Question: I am trying to follow ImageView and GalleryView tutorial and add a galleryview in a fragment class however there is an error that the ImageAdapter cannot be applied to the Tab1Fragment class, and I cannot figure out how to solve it.

'''
package eu.lucazanini;
import android.app.Activity;
import android.app.Fragment;
import android.content.Context;
import android.content.Intent;
import android.net.Uri;
import android.os.Bundle;
import android.view.LayoutInflater;
import android.view.View;
import android.view.ViewGroup;
import android.widget.AdapterView;
import android.widget.GridView;
import android.widget.Toast;
import eu.lucazanini.DialogHelper;
public class Tab2Fragment extends Fragment{
public View onCreateView(LayoutInflater inflater, ViewGroup container,
Bundle savedInstanceState) {
return inflater.inflate(R.layout.tab2, container, false);
GridView gridview = (GridView) gridview.findViewById(R.id.gridview);
gridview.setAdapter(new ImageAdapter(this);
gridview.setOnItemClickListener(new AdapterView.OnItemClickListener() {
public void onItemClick(AdapterView<?> parent, View v,
int position, long id) {
Toast.makeText(getActivity(), "" + position,
Toast.LENGTH_SHORT).show();
}
});
}
}
'''
- No errors shown within this class, only within the Fragment Class
'''
package eu.lucazanini;
import android.content.Context;
import android.view.View;
import android.view.ViewGroup;
import android.widget.BaseAdapter;
import android.widget.GridView;
import android.widget.ImageView;
public class ImageAdapter extends BaseAdapter {
private Context mContext;
public ImageAdapter(Context c) {
mContext = c;
}
public int getCount() {
return mThumbIds.length;
}
public Object getItem(int position) {
return null;
}
public long getItemId(int position) {
return 0;
}
// create a new ImageView for each item referenced by the Adapter
public View getView(int position, View convertView, ViewGroup parent) {
ImageView imageView;
if (convertView == null) { // if it's not recycled, initialize some
// attributes
imageView = new ImageView(mContext);
imageView.setLayoutParams(new GridView.LayoutParams(85, 85));
imageView.setScaleType(ImageView.ScaleType.CENTER_CROP);
imageView.setPadding(8, 8, 8, 8);
} else {
imageView = (ImageView) convertView;
}
imageView.setImageResource(mThumbIds[position]);
return imageView;
}
// references to our images
private Integer[] mThumbIds = { R.drawable.sample_2, R.drawable.sample_3, R.drawable.sample_4, R.drawable.sample_5, R.drawable.sample_6, R.drawable.sample_7, R.drawable.sample_0, R.drawable.sample_1, R.drawable.sample_2, R.drawable.sample_3, R.drawable.sample_4, R.drawable.sample_5, R.drawable.sample_6, R.drawable.sample_7, R.drawable.sample_0, R.drawable.sample_1, R.drawable.sample_2, R.drawable.sample_3, R.drawable.sample_4, R.drawable.sample_5, R.drawable.sample_6, R.drawable.sample_7 };
}
'''
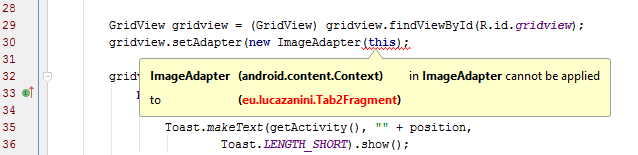
Answer: First of all, you should move the return line 'return inflater.inflate(R.layout.tab2, container, false);' to end of your onCreateView, because all other lines will be unreachable.
'''
View view = inflater.inflate(R.layout.tab2, container, false);
GridView gridview = (GridView) view.findViewById(R.id.gridview);
gridview.setAdapter(new ImageAdapter(getActivity());
.
.
.
return view ;
'''
You should pass a context to it. You can use the 'getActivity()'. Also you are missing a closing parenthesis. So, replace the wrong line with
'''
new ImageAdapter(getActivity()) ;
'''